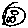
Label: moon